Current action and preconditions to check: trajectory_clear

Your task: For each precondition in the list above, predict whether it will hold at this action.

Consider the current scene as observed from the mobile robot's camera, and analyze the predicted future states of all dynamic agents (e.g., people, animals, vehicles, or any moving entities) within the NEXT SECOND.

IMPORTANT: Only answer "very likely" if you are absolutely certain—based on strong, clear evidence—that a dynamic agent will violate the precondition in the predicted future state. Do NOT answer "very likely" for unlikely, ambiguous, or low-probability risks.

Ask yourself for each precondition: Is there a high probability, with clear and convincing evidence, that the predicted future states of any dynamic agent will interfere with the predicted future state of the currently executing action within the NEXT SECOND, causing that precondition to fail?

Assess the risk level based on these predictions. Use "likely" or "very likely" if motions create a clear risk of interference.

Use "neutral" or "improbable" if agents are nearby but their predicted paths are clearly diverging or non-conflicting.

Failure Risk Categories: "very improbable", "improbable", "neutral", "likely", "very likely"

Answer Format: Output ONLY the probability_of_failure value from these categories: "very improbable", "improbable", "neutral", "likely", "very likely"

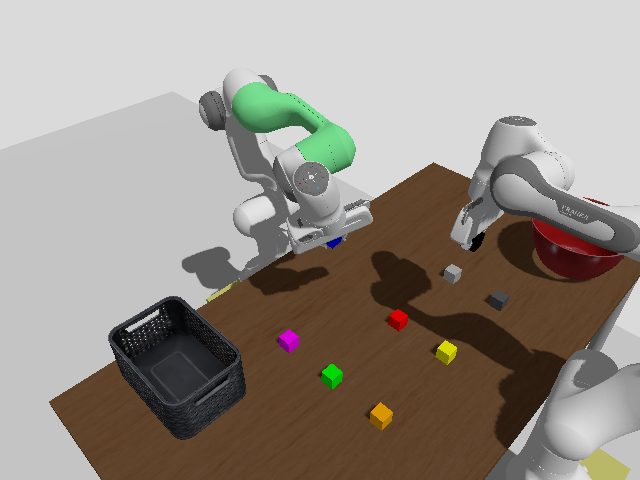

Answer: very improbable